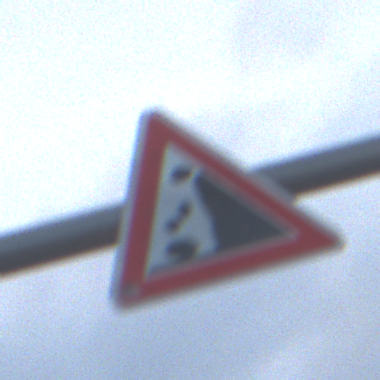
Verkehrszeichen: SteinschlagRechts
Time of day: SunriseSunset
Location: Outdoor (Nature)
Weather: PartlyCloudy
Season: NotSpecified
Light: Natural